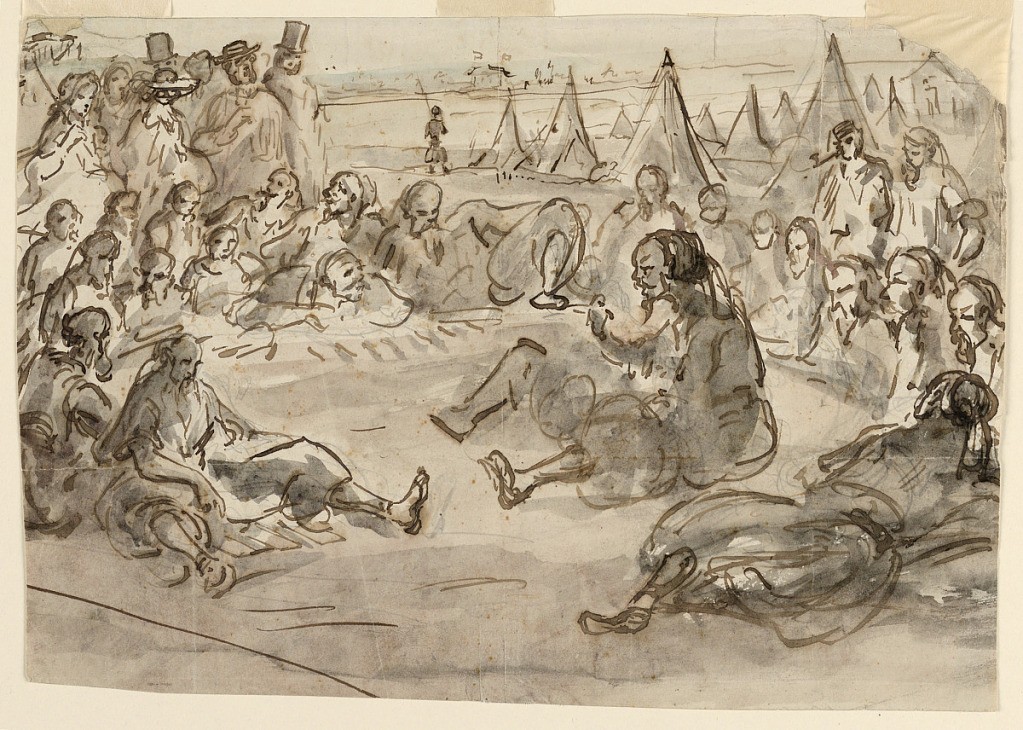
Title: Zouaves in the Camp of St. Maur
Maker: Constantin Guys, French, 1802 – 1892
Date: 1859
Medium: Pen and brown ink, brush and blue, brown, and gray wash, graphite on paper
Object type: Drawing
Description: Horizontal rectangle. Zouave troops encamped at St. Maur, lying around in a circle, one male figure at the center. In the background at left, a group of tourists observing them, the women carrying parasols and the men wearing high silk hats.